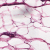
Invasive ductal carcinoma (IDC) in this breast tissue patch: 1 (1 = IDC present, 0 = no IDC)